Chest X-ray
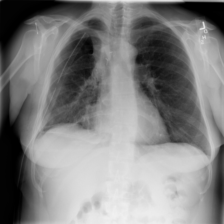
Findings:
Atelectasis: negative
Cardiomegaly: negative
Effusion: positive
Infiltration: negative
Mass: negative
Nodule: negative
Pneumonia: negative
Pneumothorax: positive
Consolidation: negative
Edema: negative
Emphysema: negative
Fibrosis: negative
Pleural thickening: negative
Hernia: negative